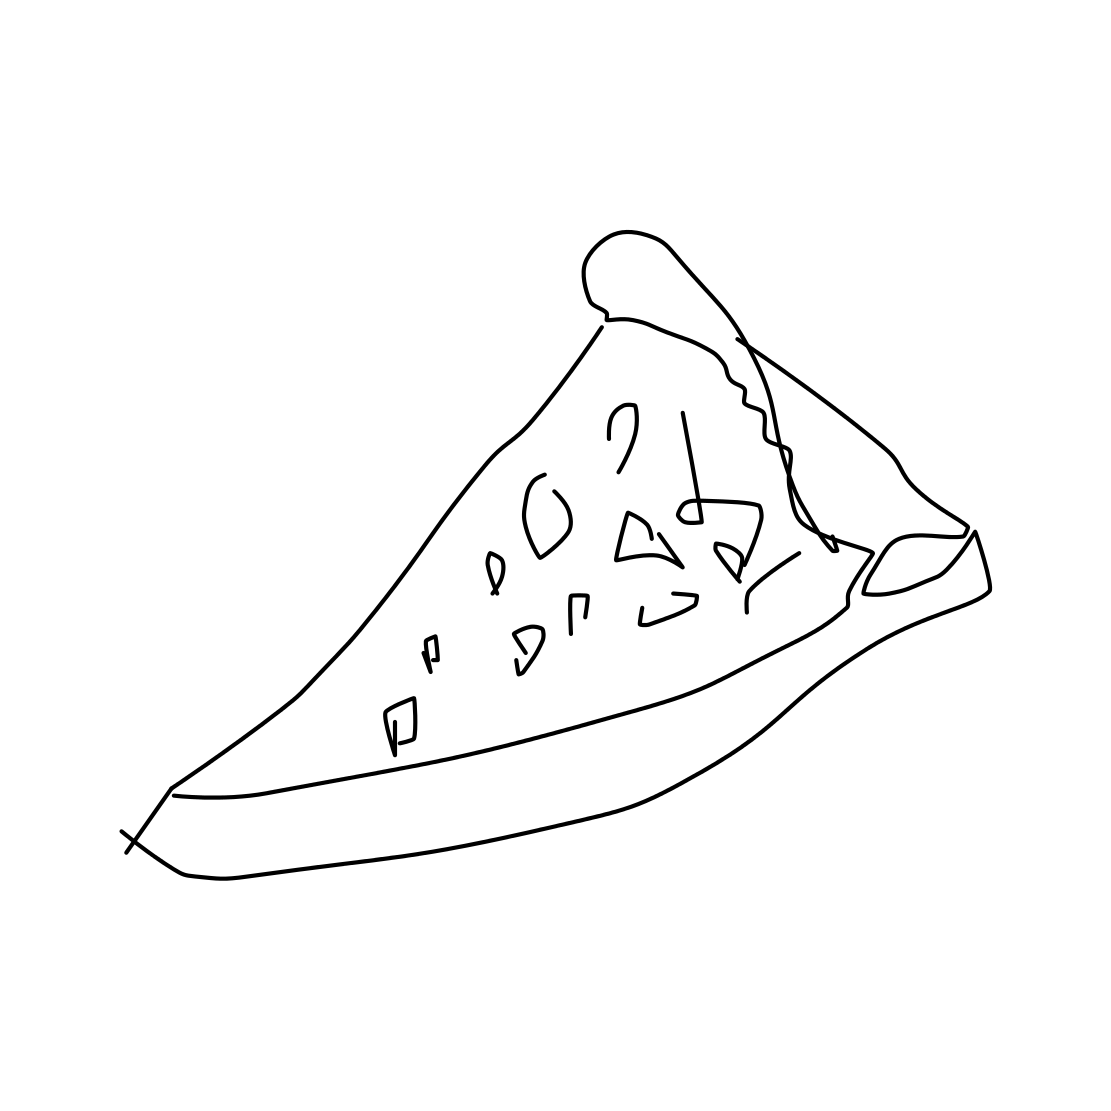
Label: pizza